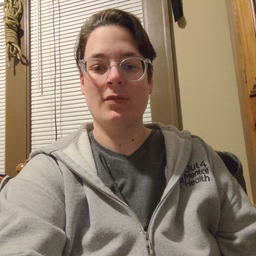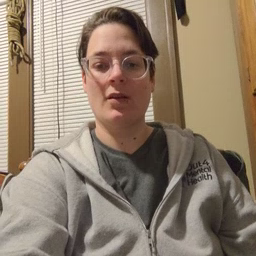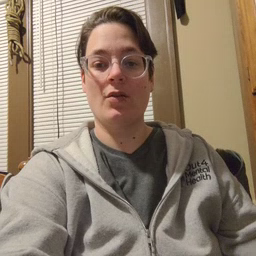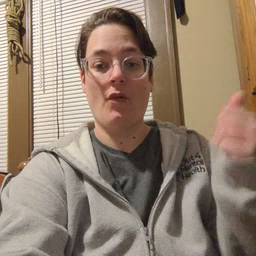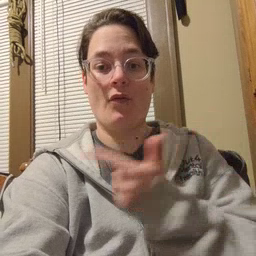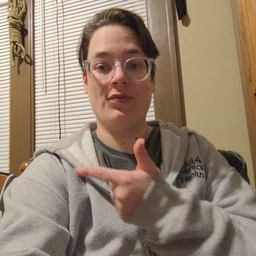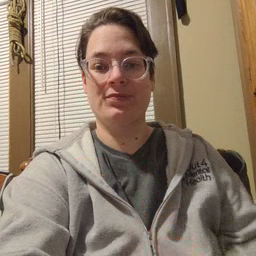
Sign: all